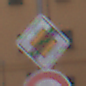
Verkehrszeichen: EndeVorfahrtsstrasse
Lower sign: Geschwindigkeit60
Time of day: Midday
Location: Outdoor (Urban)
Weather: Overcast
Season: NotSpecified
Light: Natural